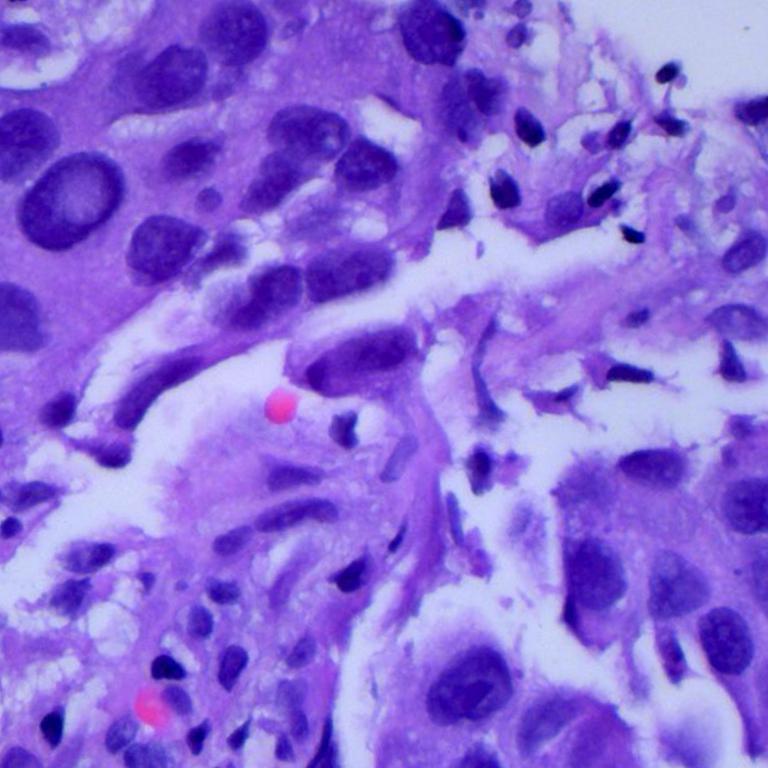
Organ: lung
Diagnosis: adenocarcinomas